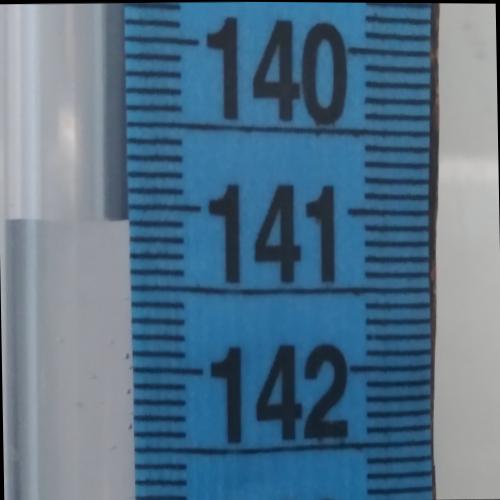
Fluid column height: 141.1 cm